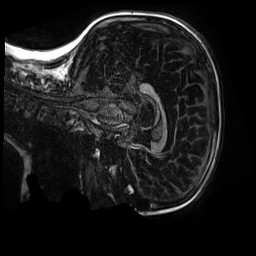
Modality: MP2RAGE
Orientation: sagittal
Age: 9
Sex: male
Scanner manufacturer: siemens
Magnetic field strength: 3 T
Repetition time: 4 s
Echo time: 0.00303 s